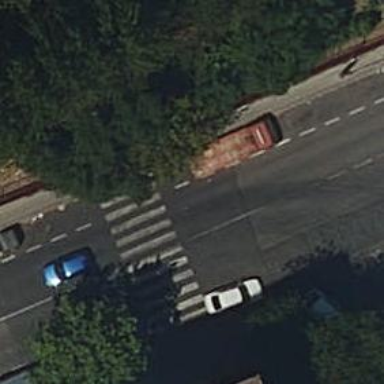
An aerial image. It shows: Uncontrolled footway crossing with markings.